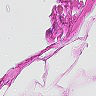
Metastatic tissue present: no